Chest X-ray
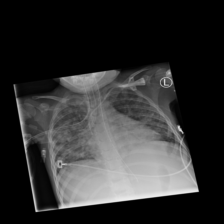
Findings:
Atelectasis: negative
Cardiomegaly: negative
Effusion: negative
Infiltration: negative
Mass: negative
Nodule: negative
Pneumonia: negative
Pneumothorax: negative
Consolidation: negative
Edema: negative
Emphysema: negative
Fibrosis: negative
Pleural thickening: negative
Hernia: negative